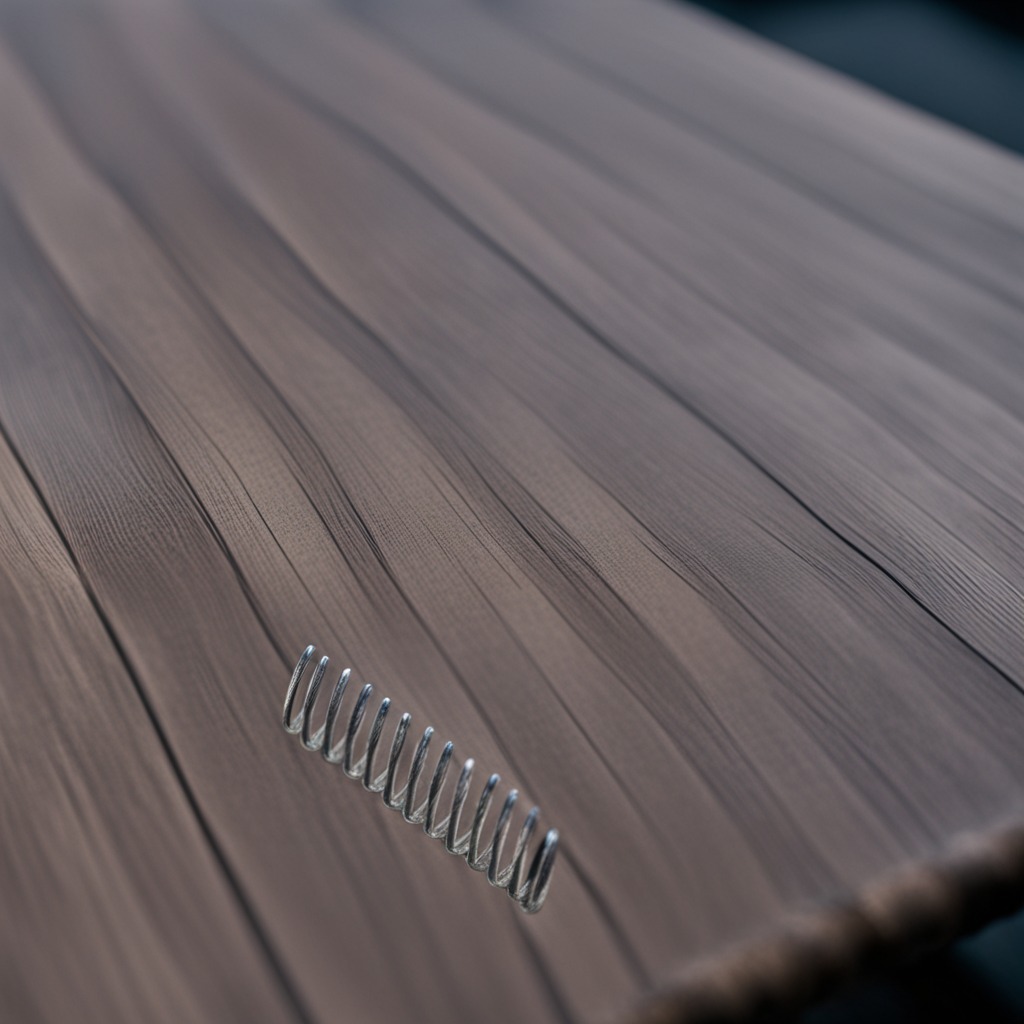
A coiled metal spring is lying on a table.